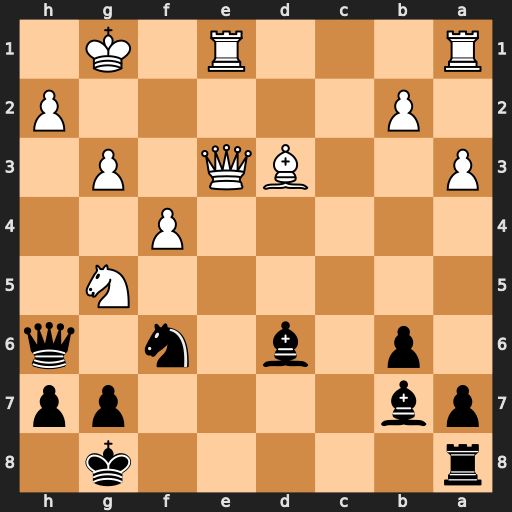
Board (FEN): r5k1/pb4pp/1p1b1n1q/6N1/5P2/P2BQ1P1/1P5P/R3R1K1
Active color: b
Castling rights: -
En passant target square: -
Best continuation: Bc5 Qxc5 bxc5